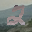
Label: 2